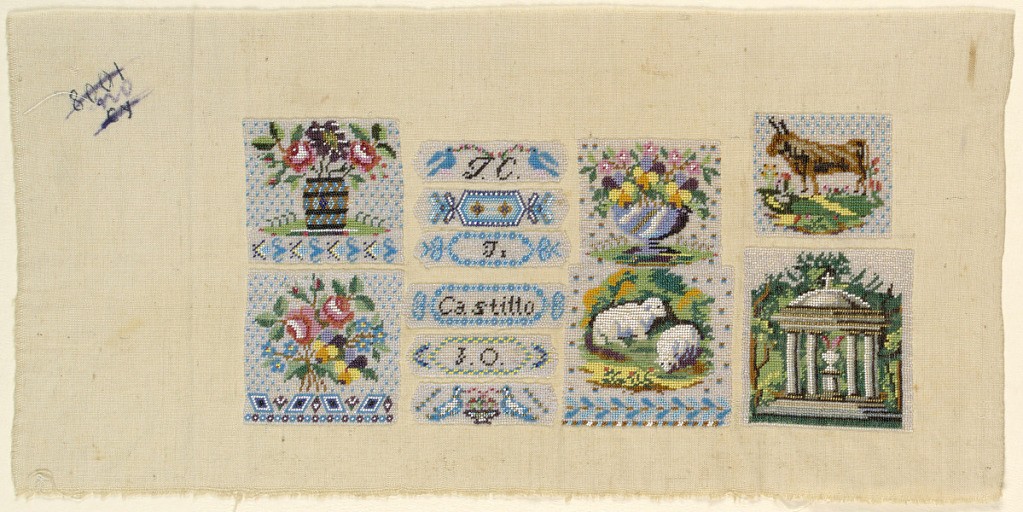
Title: Sampler
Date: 19th century
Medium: glass beads, cotton Technique: beads sewn on individually with half cross stitch on plain weave foundation
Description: Twelve embroidered bead work pictures and monograms.